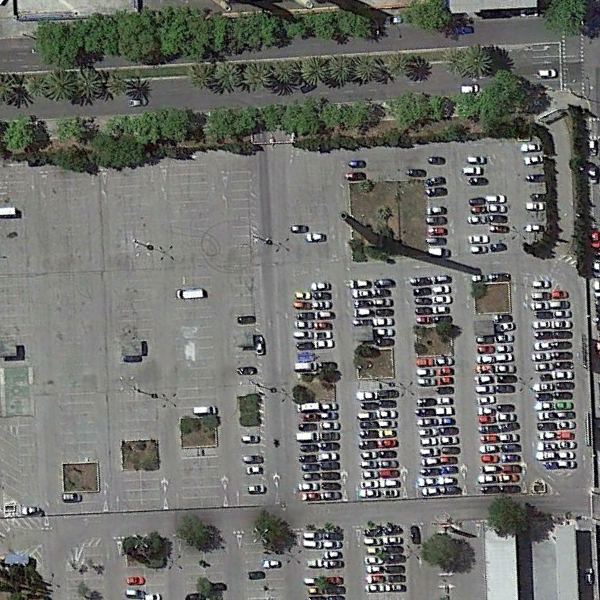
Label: Parking